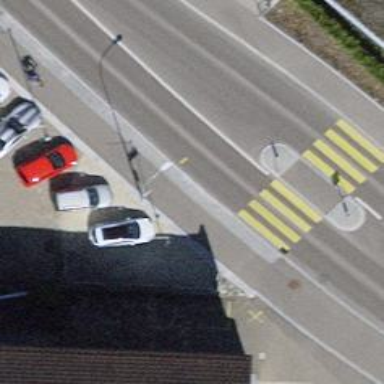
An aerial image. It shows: Bus stop with platform for public transport.